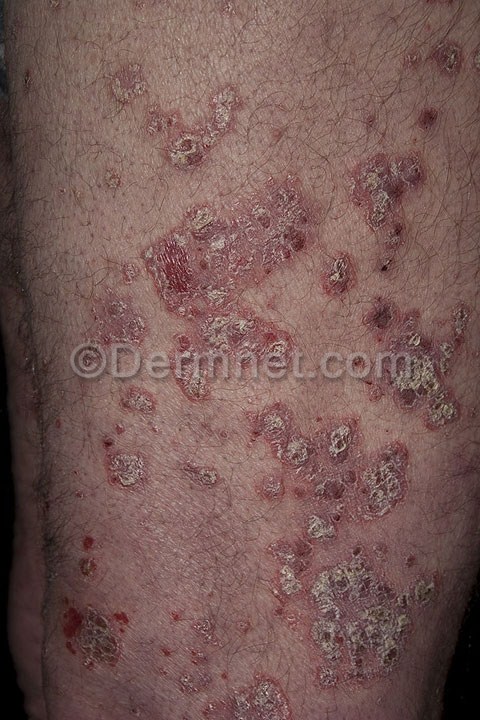
Disease: Psoriasis pictures Lichen Planus and related diseases